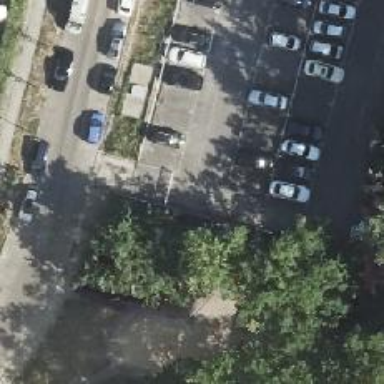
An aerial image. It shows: Road serving as parking aisle.